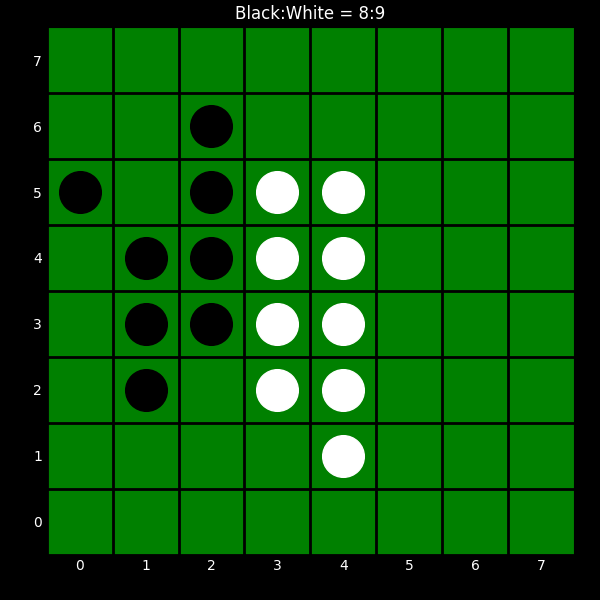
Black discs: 8
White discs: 9